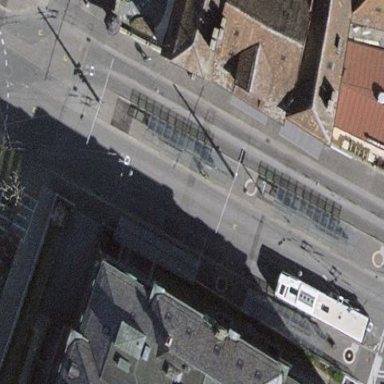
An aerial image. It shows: Platform for public transport with shelter.